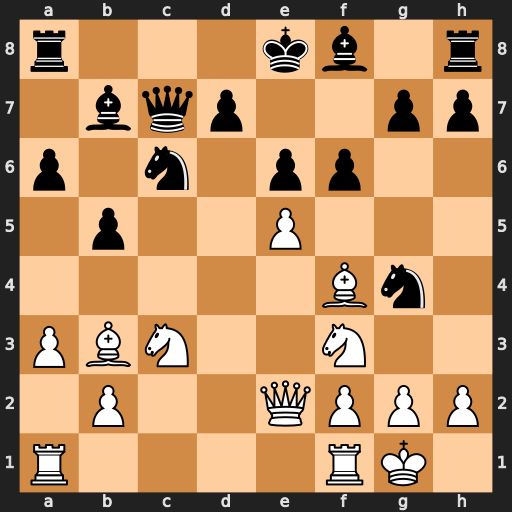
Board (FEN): r3kb1r/1bqp2pp/p1n1pp2/1p2P3/5Bn1/PBN2N2/1P2QPPP/R4RK1
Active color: w
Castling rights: kq
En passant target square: -
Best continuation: Nd5 exd5 exf6+